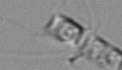
Label: Chaetoceros